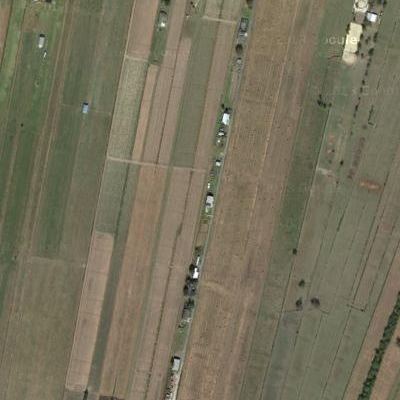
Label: Field